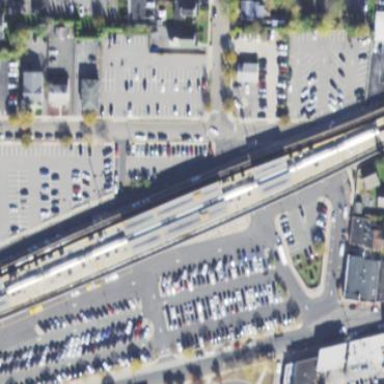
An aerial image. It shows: Platform for public transport and railway.